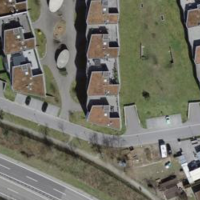
EUNIS habitat code: 54
Species observed at this site:
Aegopodium podagraria